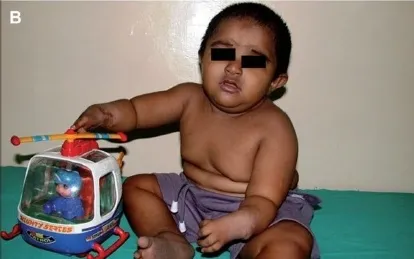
After surgery.
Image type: medical_photograph (skin_photograph)